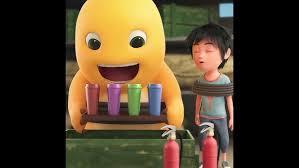
Label: nailong